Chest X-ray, AP view. Patient: 44 years old, sex M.
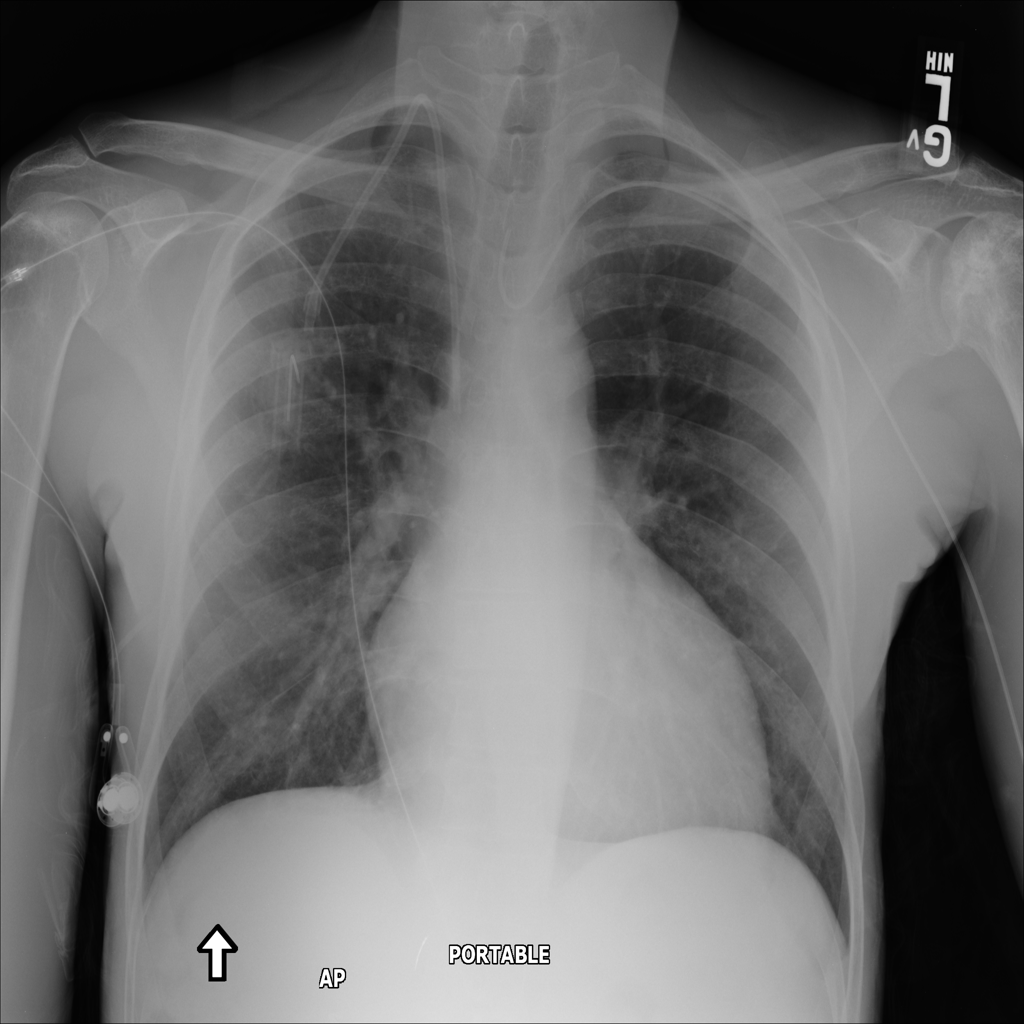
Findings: Cardiomegaly